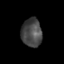
Tissue: skin
Cell type: Epithelial cells
Senescence score: 0.2296
Nuclear area (px): 569
Mean DAPI intensity: 71.935